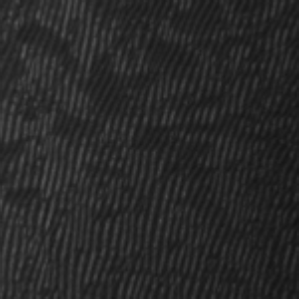
Label: frost